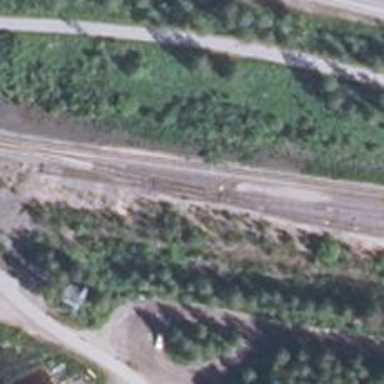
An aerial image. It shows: Railway yard with embankment.